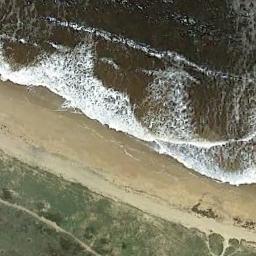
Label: beach